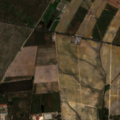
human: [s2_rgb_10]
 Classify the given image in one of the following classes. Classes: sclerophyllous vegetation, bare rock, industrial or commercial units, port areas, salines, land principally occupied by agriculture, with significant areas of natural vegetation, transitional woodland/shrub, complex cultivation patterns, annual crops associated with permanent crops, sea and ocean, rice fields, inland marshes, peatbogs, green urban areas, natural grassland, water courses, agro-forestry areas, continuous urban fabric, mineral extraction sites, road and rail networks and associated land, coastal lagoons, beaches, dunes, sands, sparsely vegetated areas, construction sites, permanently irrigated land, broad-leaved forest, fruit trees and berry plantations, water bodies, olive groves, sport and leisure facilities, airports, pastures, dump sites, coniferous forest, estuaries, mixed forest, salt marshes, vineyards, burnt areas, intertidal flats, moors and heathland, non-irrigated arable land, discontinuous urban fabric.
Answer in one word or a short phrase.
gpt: continuous urban fabric